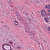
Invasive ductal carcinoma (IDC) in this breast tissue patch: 0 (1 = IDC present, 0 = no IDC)